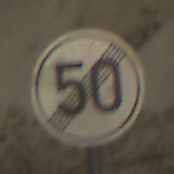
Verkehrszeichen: EndeGeschwindigkeit50
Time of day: Midday
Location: Outdoor (Beach)
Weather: PartlyCloudy
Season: NotSpecified
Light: Natural